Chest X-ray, PA view. Patient: 54 years old, sex F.
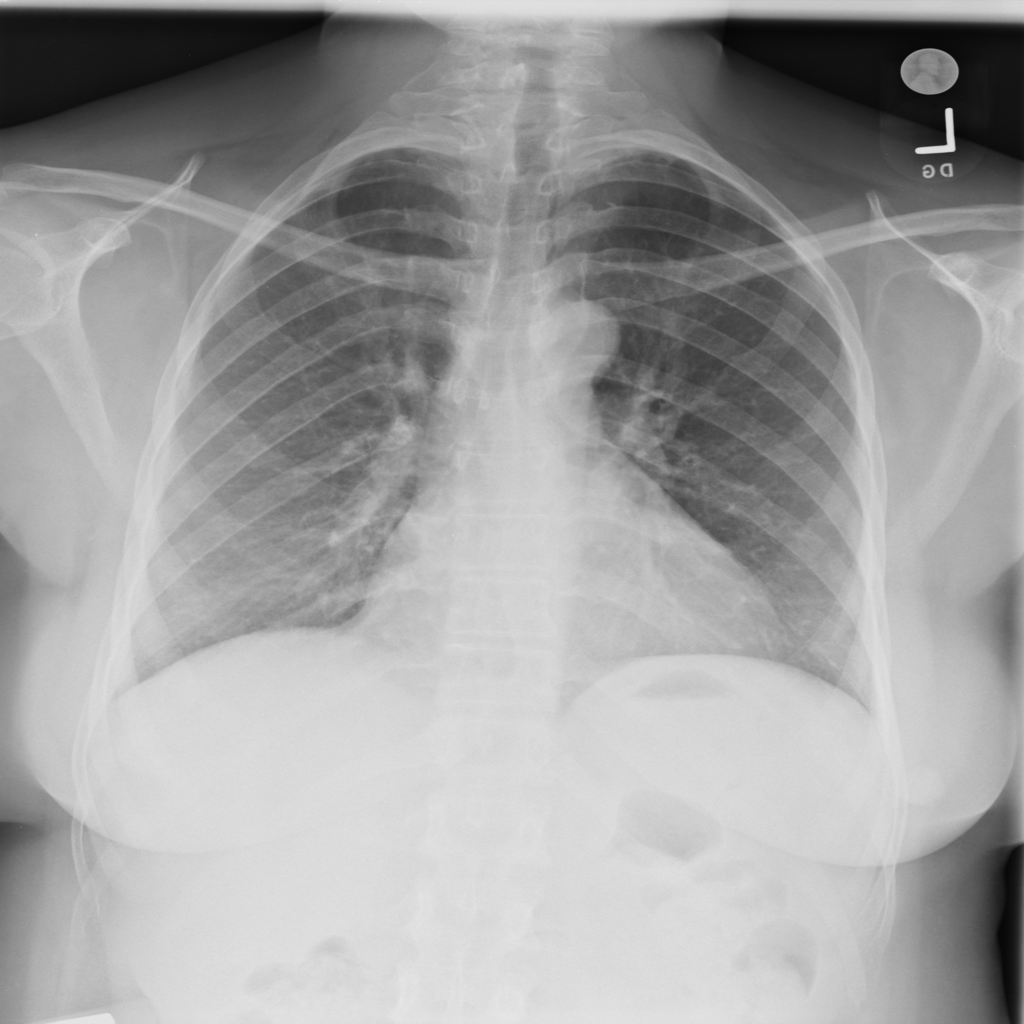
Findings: No Finding